Question: I'm using bootstrap and my css is giving me some problems. Here is a simple sample of a problem I have with 2nd span tag causing it to "bleed" or "spill over" into the first span tag.
Now, I cannot use tables with this as that is not what co-workers want ( even though that is certainly what I am certain to not have this problem with).
'''
<div id="container" class="container-fluid">
<div class="row-fluid">
<div class="span12">
<ul class="nav">
<li class="">
<a href="#">
<span class="ico"><i class="icon-flag"></i></span>
<span class="text">Login</span>
</a>
</li>
<li class="">
<a href="#">
<span class="ico"><i class="icon-pencil"></i></span>
<span class="testthis">
Register your contact information, background and expertise
</span>
</a>
</li>
</ul>
</div>
</div>
</div>
'''
So what I want is certainly to wrap the text, but the word "expertise" should (needs to) go directly under the word "Register" and NOT end up to the far left under the first span tag with the icon-pencil" class

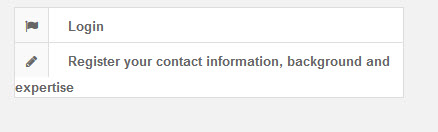
Answer: Here is your <URL> let's check if it works for you.
'''
.nav {
background-color:#FFFFFF;
border-top:1px solid #E1E1E1;
border-left:1px solid #E1E1E1;
border-right:1px solid #E1E1E1;
}
.nav li {
overflow:hidden;
height:100%;
list-style-type:disc outside !important;
border-bottom:1px solid #E1E1E1;
position:relative;
}
.nav li a {
color:#3D4451;
}
.nav li a span.ico {
width:33px;
height:33px;
border-right:1px solid #E1E1E1;
background-color:#E9E8E8;
position:absolute;
left:0;
top:0;
}
.nav li a span.text {
padding:5px 5px 5px 0;
margin-left:40px;
display:block;
}
'''